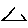
Label: triangle